Field crop: maize
Growth stage: 1
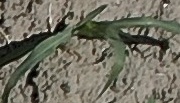
Species: sorghum